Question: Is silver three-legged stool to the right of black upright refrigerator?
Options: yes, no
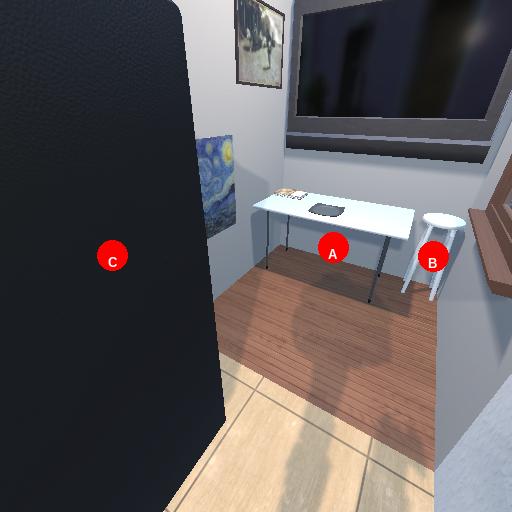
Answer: yes